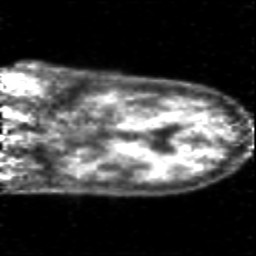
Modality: PET
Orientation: coronal
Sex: male
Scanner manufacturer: siemens